Question: I have menu script I have html something like this
'''
<ul class="cbp-tm-submenu" style="left: 50px;">
<li><a href="#" class="cbp-tm-icon-screen">Sorrel desert</a></li>
<li><a href="#" class="cbp-tm-icon-mail">Raisin kakadu</a></li>
<li><a href="#" class="cbp-tm-icon-contract">Plum salsify</a></li>
<li><a href="#" class="cbp-tm-icon-pencil">Bok choy celtuce</a></li>
<li><a href="#" class="cbp-tm-icon-article">Onion endive</a></li>
<li><a href="#" class="cbp-tm-icon-clock">Bitterleaf</a></li>
:after <<<<<<<<<<<<<<<<<<<<<<<<<<<<<<<<<
</ul>
'''
Now its class
'''
.cbp-tm-submenu:after {
border: solid transparent;
content: " ";
height: 0;
width: 0;
position: absolute;
}
'''
And output is something like this:

Now problem is arrow which is generated by class Now what is want to is i want to adjust that arrow in right as arrow is too left i want show arrow below sale so i want to select
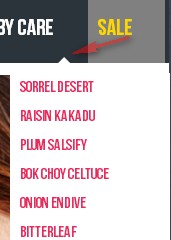
Answer: You can't select since it is not a DOM element, but a .